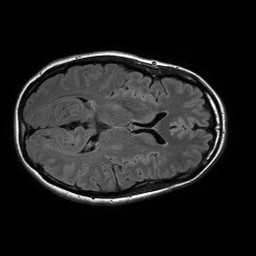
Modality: FLAIR
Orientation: axial
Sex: female
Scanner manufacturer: philips
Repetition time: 11 s
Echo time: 0.125 s